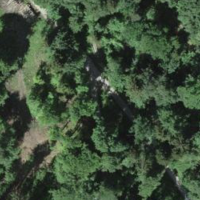
EUNIS habitat code: 41
Species observed at this site:
Galanthus nivalis